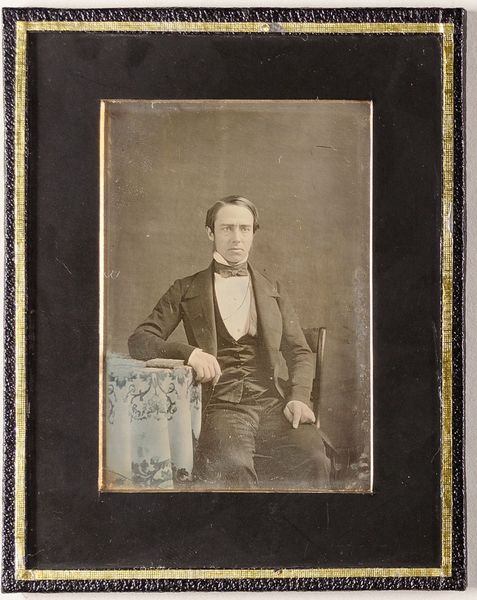
Titel: Unbekannter Mann
Standort: Hamburg
Institution: Museum für Kunst und Gewerbe Hamburg
Schlagwörter: mann, portrait, figur, grey, old, table, picture, foto, fotografie, photographie, photo, man, suit, frame, history, lichtbild, daguerreotypie, sepia, grayscale, bildwerke, angewandte und bildende kunst, hessische systematik, porträt, porträtfotografie, porträtphotographie, hüftbild, greyscal